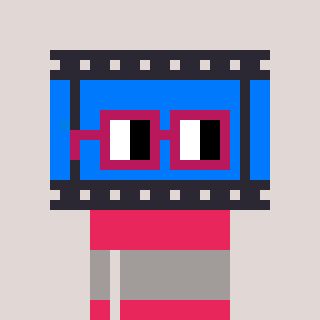
a pixel art character with square dark red glasses, a film strip-shaped head and a redpinkish-colored body on a warm background